Interaction volume radius: 10 \u00c5
Interaction volume height: 30 \u00c5
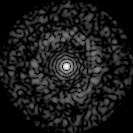
Disorder parameter: 0.8325